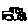
Label: car